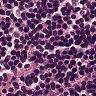
Metastatic tissue present: no